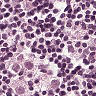
Metastatic tissue present: yes